Field crop: maize
Growth stage: 2
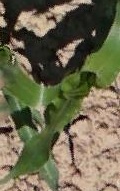
Species: maize